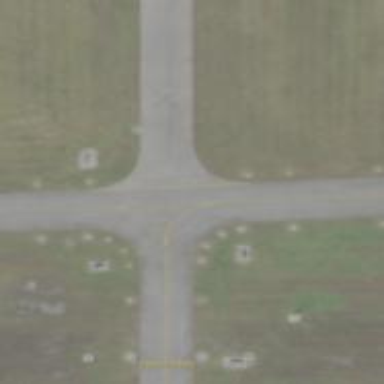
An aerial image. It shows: Image of taxiway at airport.